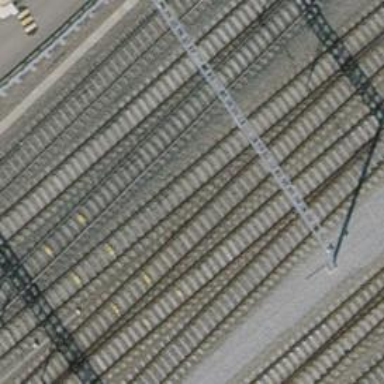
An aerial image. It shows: Railway siding with one electrified track and contact line.